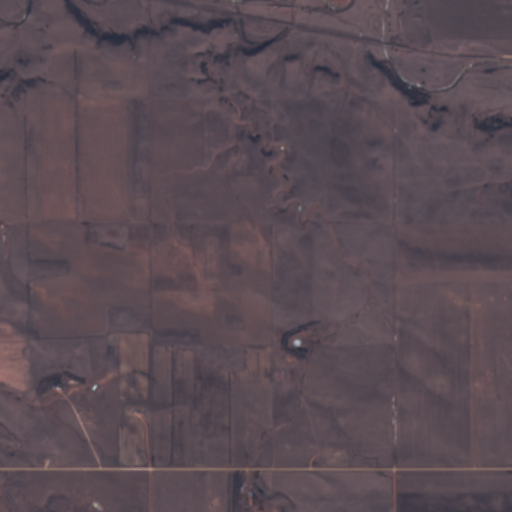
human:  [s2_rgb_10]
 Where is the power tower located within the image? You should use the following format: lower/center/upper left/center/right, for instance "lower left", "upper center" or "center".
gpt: The power tower is located in the lower of the image.
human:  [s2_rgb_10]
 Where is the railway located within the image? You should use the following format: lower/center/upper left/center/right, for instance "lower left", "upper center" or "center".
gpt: The railway is located in the upper of the image.
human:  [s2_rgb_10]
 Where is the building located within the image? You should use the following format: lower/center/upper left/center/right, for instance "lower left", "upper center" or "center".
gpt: The building is located in the lower left of the image.
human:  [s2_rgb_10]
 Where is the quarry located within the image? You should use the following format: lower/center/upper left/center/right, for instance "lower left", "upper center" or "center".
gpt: There is no quarry in the image.